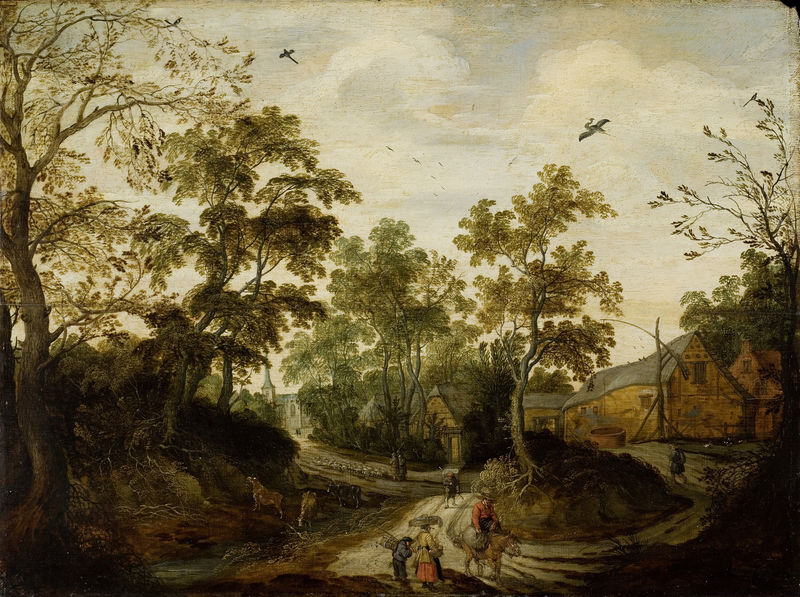
Titel: Dorpsgezicht
Künstler: Willem van den Bundel
Standort: Amsterdam
Institution: Rijksmuseum
Schlagwörter: baum, bäume, menschen, sand, hut, weg, malerei, öl, bach, häuser, kühe, vögel, kirche, realismus, bauern, brunnen, esel, sommer, dorf, herde, herbst, frühling, schafe, hirte, krämer, kräämer